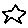
Label: star